Field crop: tomato
Growth stage: 1
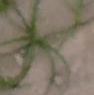
Species: cyperus